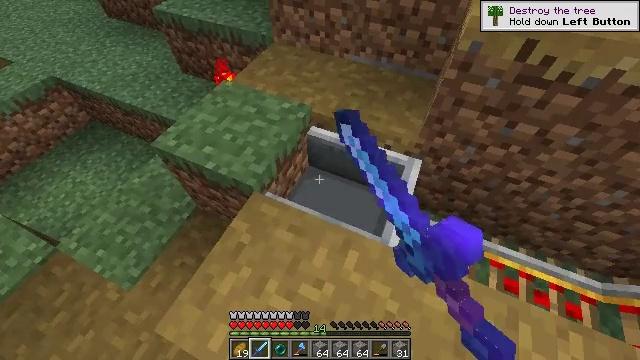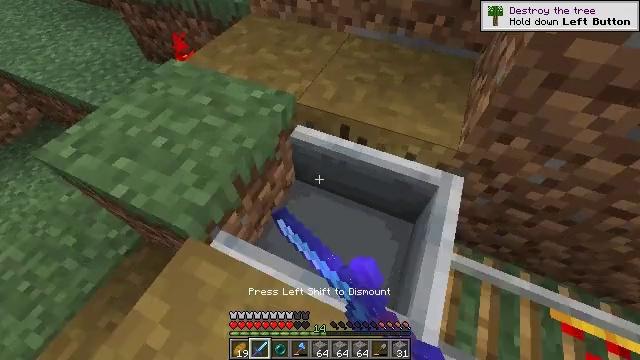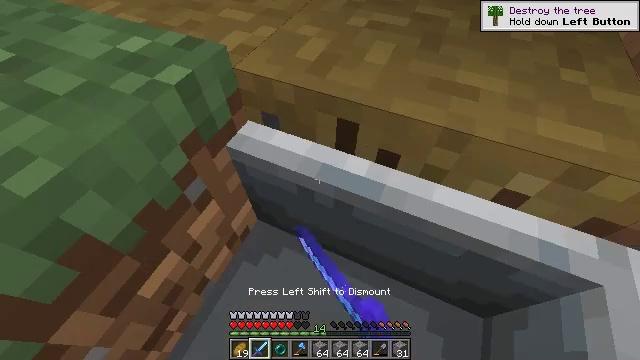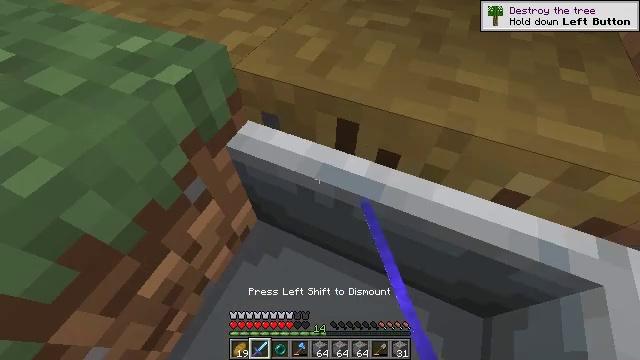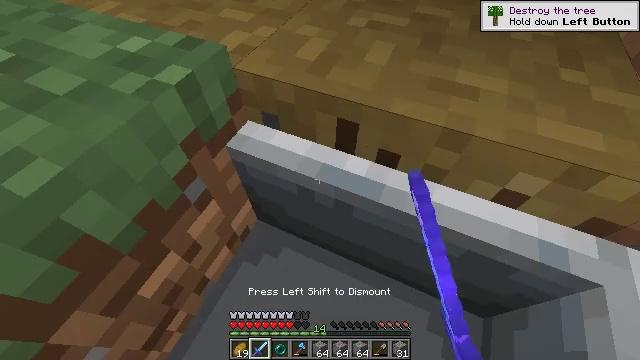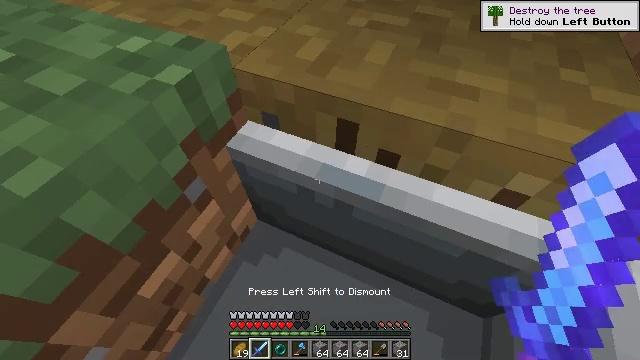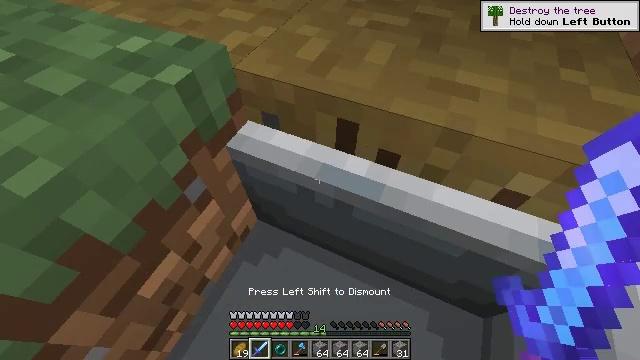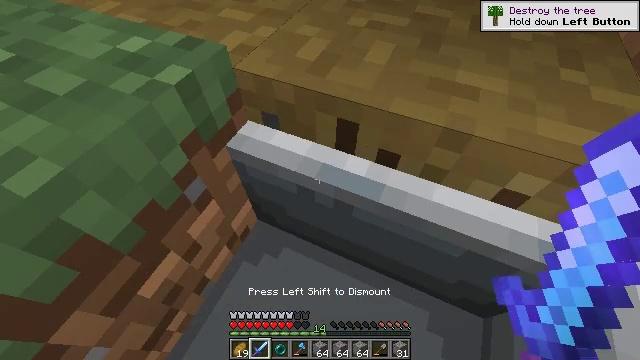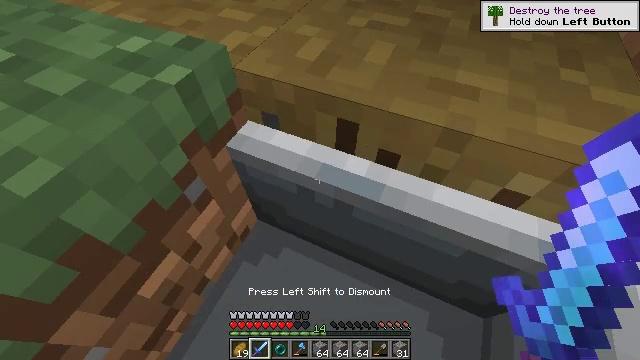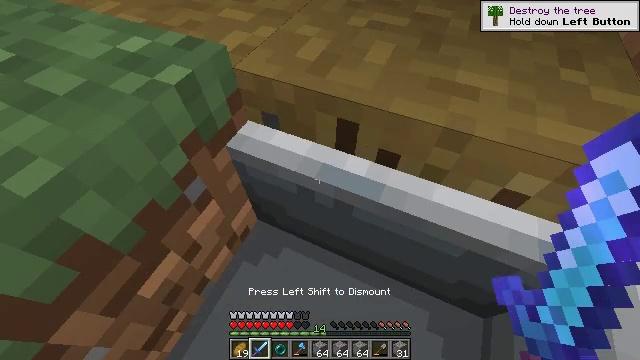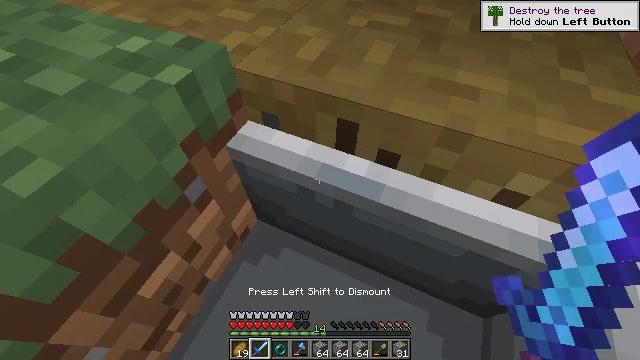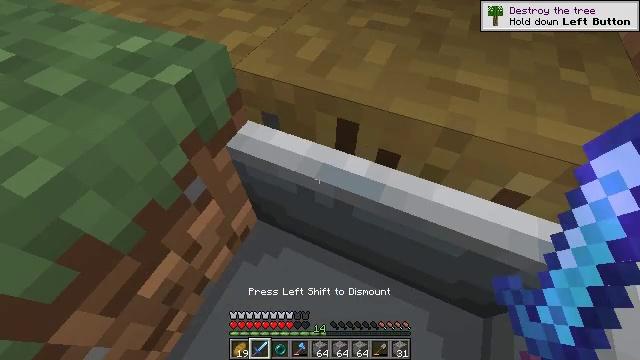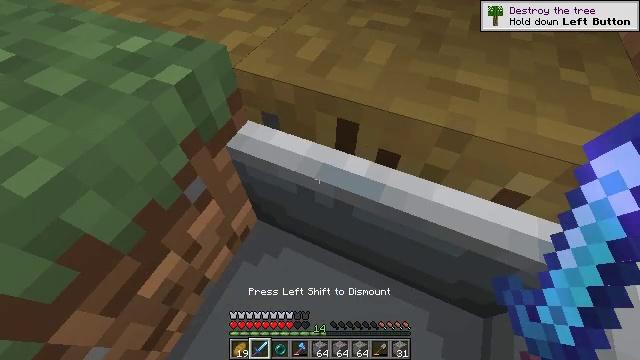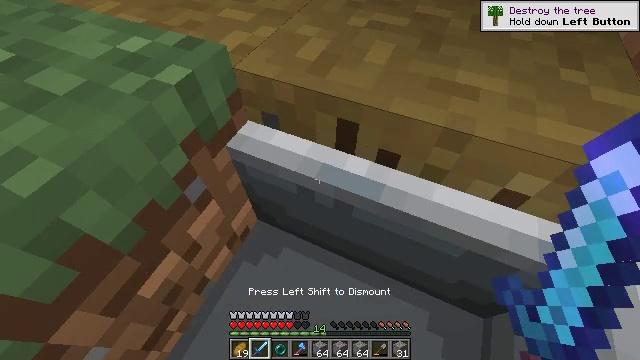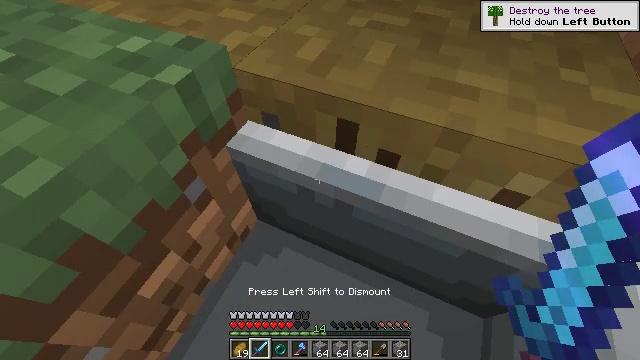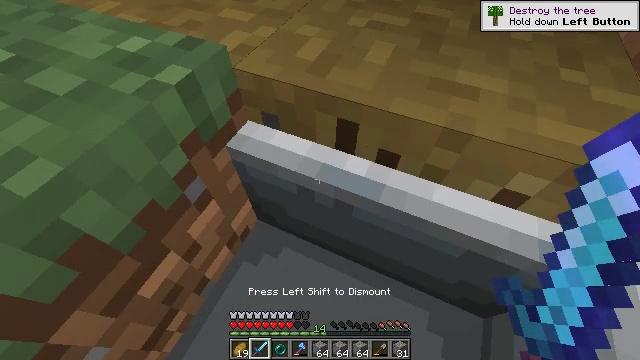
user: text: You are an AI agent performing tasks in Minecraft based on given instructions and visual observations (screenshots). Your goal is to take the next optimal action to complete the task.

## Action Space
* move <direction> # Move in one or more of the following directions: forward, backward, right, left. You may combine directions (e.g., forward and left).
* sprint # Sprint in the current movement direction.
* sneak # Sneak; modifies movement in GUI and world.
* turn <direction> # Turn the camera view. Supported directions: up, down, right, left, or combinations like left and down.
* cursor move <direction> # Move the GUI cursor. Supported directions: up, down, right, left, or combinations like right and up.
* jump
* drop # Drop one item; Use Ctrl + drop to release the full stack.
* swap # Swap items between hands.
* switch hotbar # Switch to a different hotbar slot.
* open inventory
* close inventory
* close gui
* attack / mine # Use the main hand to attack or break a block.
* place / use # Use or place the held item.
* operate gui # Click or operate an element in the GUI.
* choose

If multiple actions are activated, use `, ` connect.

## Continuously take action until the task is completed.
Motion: motion action
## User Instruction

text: Attack the torch to pick it up.
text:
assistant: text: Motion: no_op
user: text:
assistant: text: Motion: no_op
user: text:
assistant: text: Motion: no_op
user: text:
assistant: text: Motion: no_op
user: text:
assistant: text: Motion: no_op
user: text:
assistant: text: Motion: no_op
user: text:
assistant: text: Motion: no_op
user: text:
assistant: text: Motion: no_op
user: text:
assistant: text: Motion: no_op
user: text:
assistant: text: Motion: no_op
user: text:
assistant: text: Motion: no_op
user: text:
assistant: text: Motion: no_op
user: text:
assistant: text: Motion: no_op
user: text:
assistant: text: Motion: no_op
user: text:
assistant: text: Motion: no_op
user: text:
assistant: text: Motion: no_op
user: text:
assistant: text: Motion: no_op
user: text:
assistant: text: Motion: turn right and up
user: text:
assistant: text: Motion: turn right
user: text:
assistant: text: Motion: turn right and up
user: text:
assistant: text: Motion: turn right and up
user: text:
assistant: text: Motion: turn right and up
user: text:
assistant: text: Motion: turn right and up
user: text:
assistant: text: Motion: turn right and up
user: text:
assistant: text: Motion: turn right and up
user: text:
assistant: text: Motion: turn right and up
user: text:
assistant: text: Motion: turn right and up
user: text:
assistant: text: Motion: no_op
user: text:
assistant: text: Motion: no_op
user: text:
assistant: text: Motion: turn left